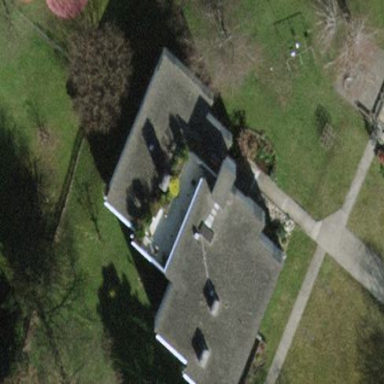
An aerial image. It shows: Flat roofed building.